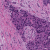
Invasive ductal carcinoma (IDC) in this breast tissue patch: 1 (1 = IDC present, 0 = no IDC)